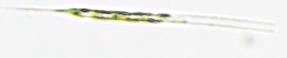
Label: Rhizosolenia